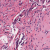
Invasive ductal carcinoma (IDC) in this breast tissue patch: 0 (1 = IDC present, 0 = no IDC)